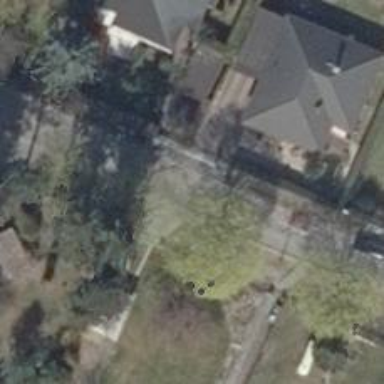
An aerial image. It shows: Driveway.